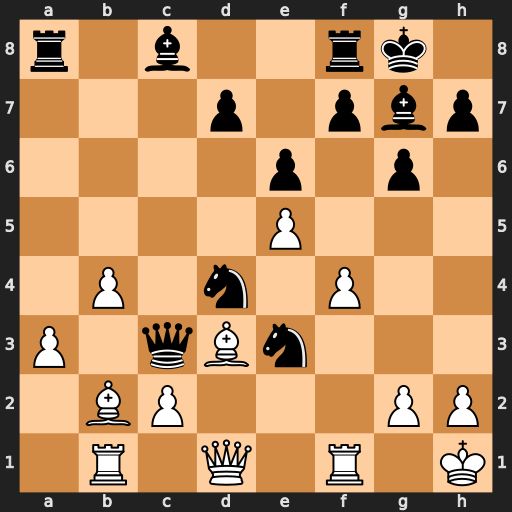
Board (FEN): r1b2rk1/3p1pbp/4p1p1/4P3/1P1n1P2/P1qBn3/1BP3PP/1R1Q1R1K
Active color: w
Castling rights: -
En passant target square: -
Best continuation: Bxc3 Nxd1 Bxd4